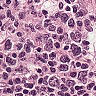
Metastatic tissue present: no